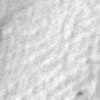
Label: no_change